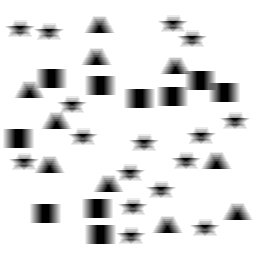
Squares: 10
Triangles: 10
Stars: 16
Total shapes: 36